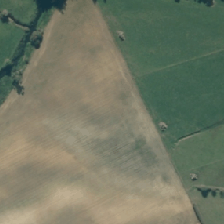
Land cover: shortrotation_cropland